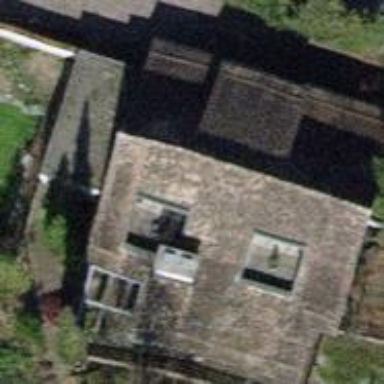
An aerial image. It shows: Simple and straightforward house.